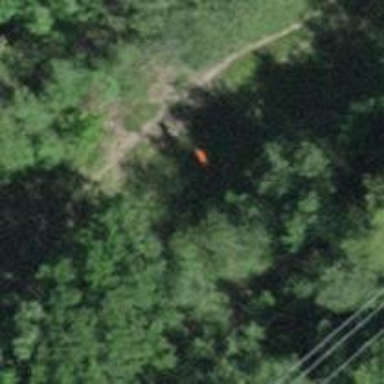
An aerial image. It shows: Pole with roof-covered pipeline marker.